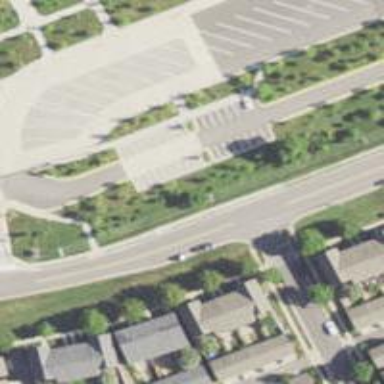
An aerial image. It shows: Entrance to school.